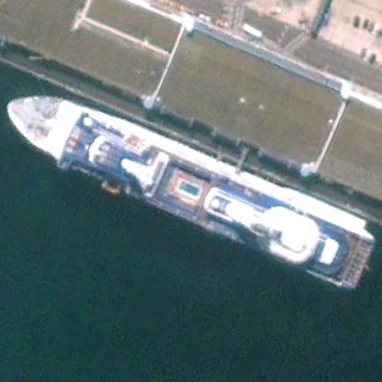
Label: Megayacht